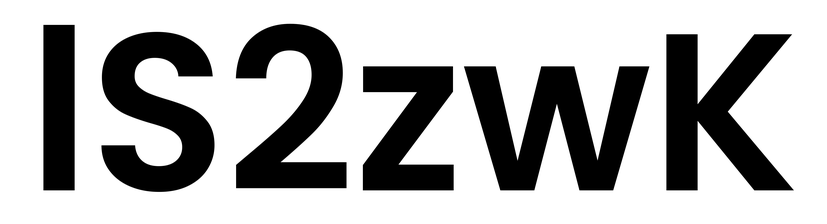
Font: Poppins-SemiBold